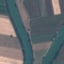
Land use / land cover: River